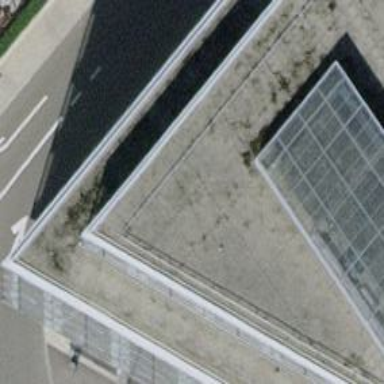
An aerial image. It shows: Part of building with flat black roof made of tar paper.